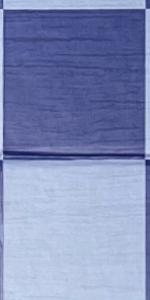
Label: Empty